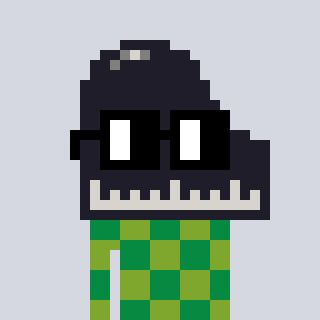
a pixel art character with square black glasses, a piano-shaped head and a slimegreen-colored body on a cool background